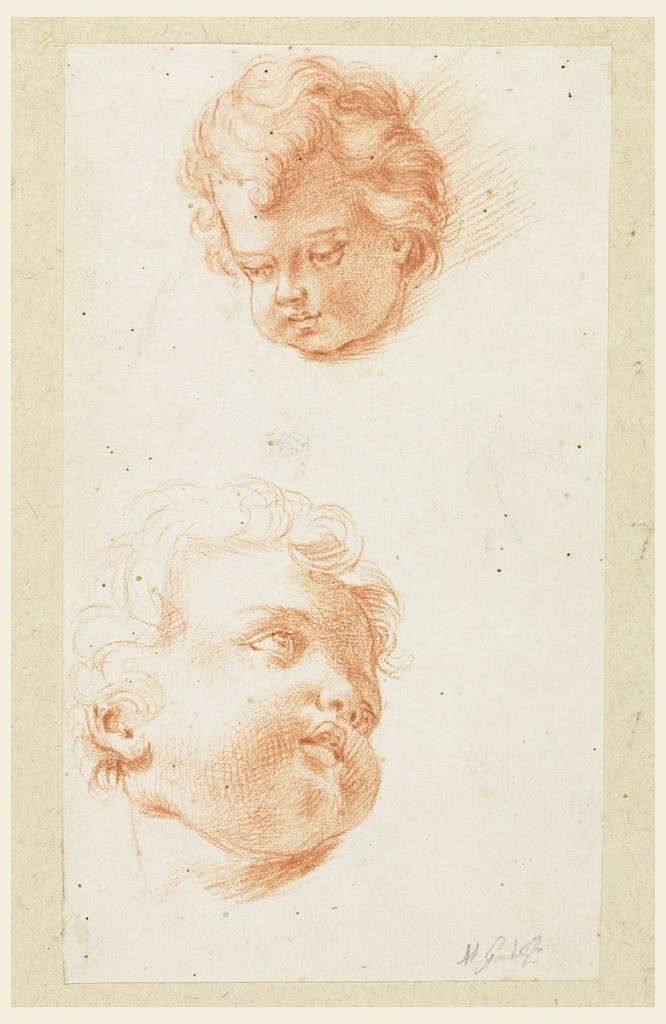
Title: Studies: Two heads of children
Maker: Mauro Gandolfi, Italian, 1764–1834
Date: late 18th century
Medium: Red crayon on paper
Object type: Drawing
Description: Vertical rectangle.  Top: Shown, from the left front, lowered.  Bottom: show from right, raised.